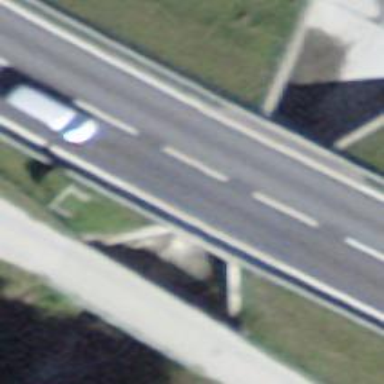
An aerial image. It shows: Primary highway bridge with asphalt surface.